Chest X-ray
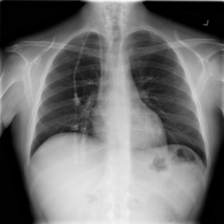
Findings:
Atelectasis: negative
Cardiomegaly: negative
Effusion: negative
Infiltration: negative
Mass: negative
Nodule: negative
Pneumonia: negative
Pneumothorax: negative
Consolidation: negative
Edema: negative
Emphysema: negative
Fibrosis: negative
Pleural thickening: negative
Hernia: negative